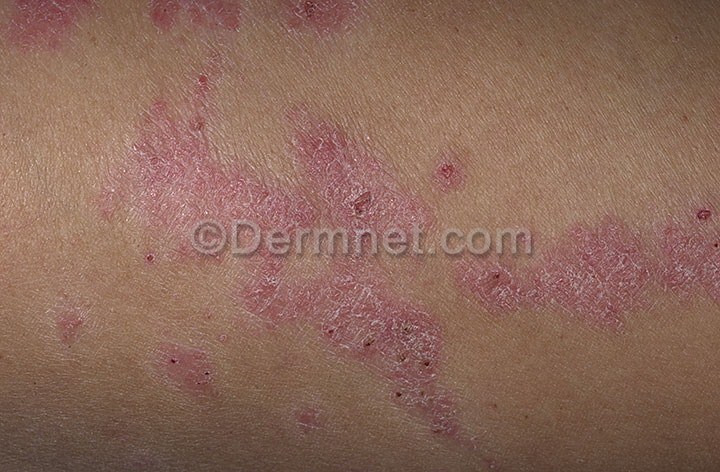
Disease: Lupus and other Connective Tissue diseases